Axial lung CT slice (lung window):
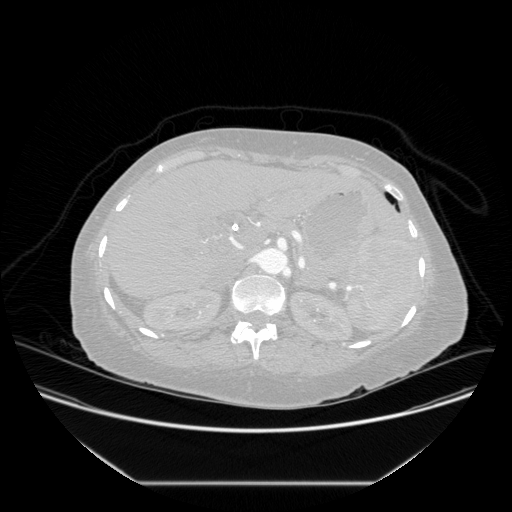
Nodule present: no